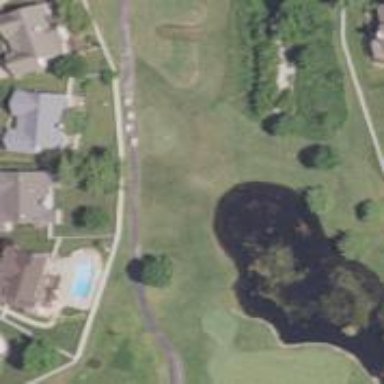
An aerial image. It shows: Service road used as golf cart path.